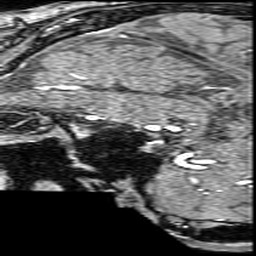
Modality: angio
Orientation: sagittal
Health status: ill
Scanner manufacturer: philips
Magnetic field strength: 3 T
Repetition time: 0.01846 s
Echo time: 0.003423 s